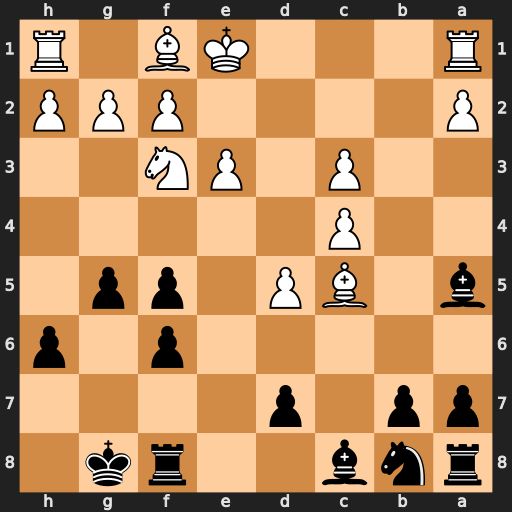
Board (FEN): rnb2rk1/pp1p4/5p1p/b1BP1pp1/2P5/2P1PN2/P4PPP/R3KB1R
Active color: b
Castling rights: KQ
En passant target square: -
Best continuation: Bxc3+ Kd1 Bxa1 Bxf8 Kxf8